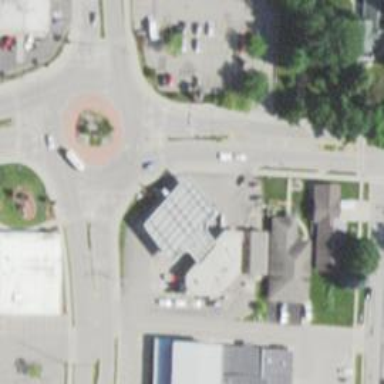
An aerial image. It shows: Roundabout on primary highway.